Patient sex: M
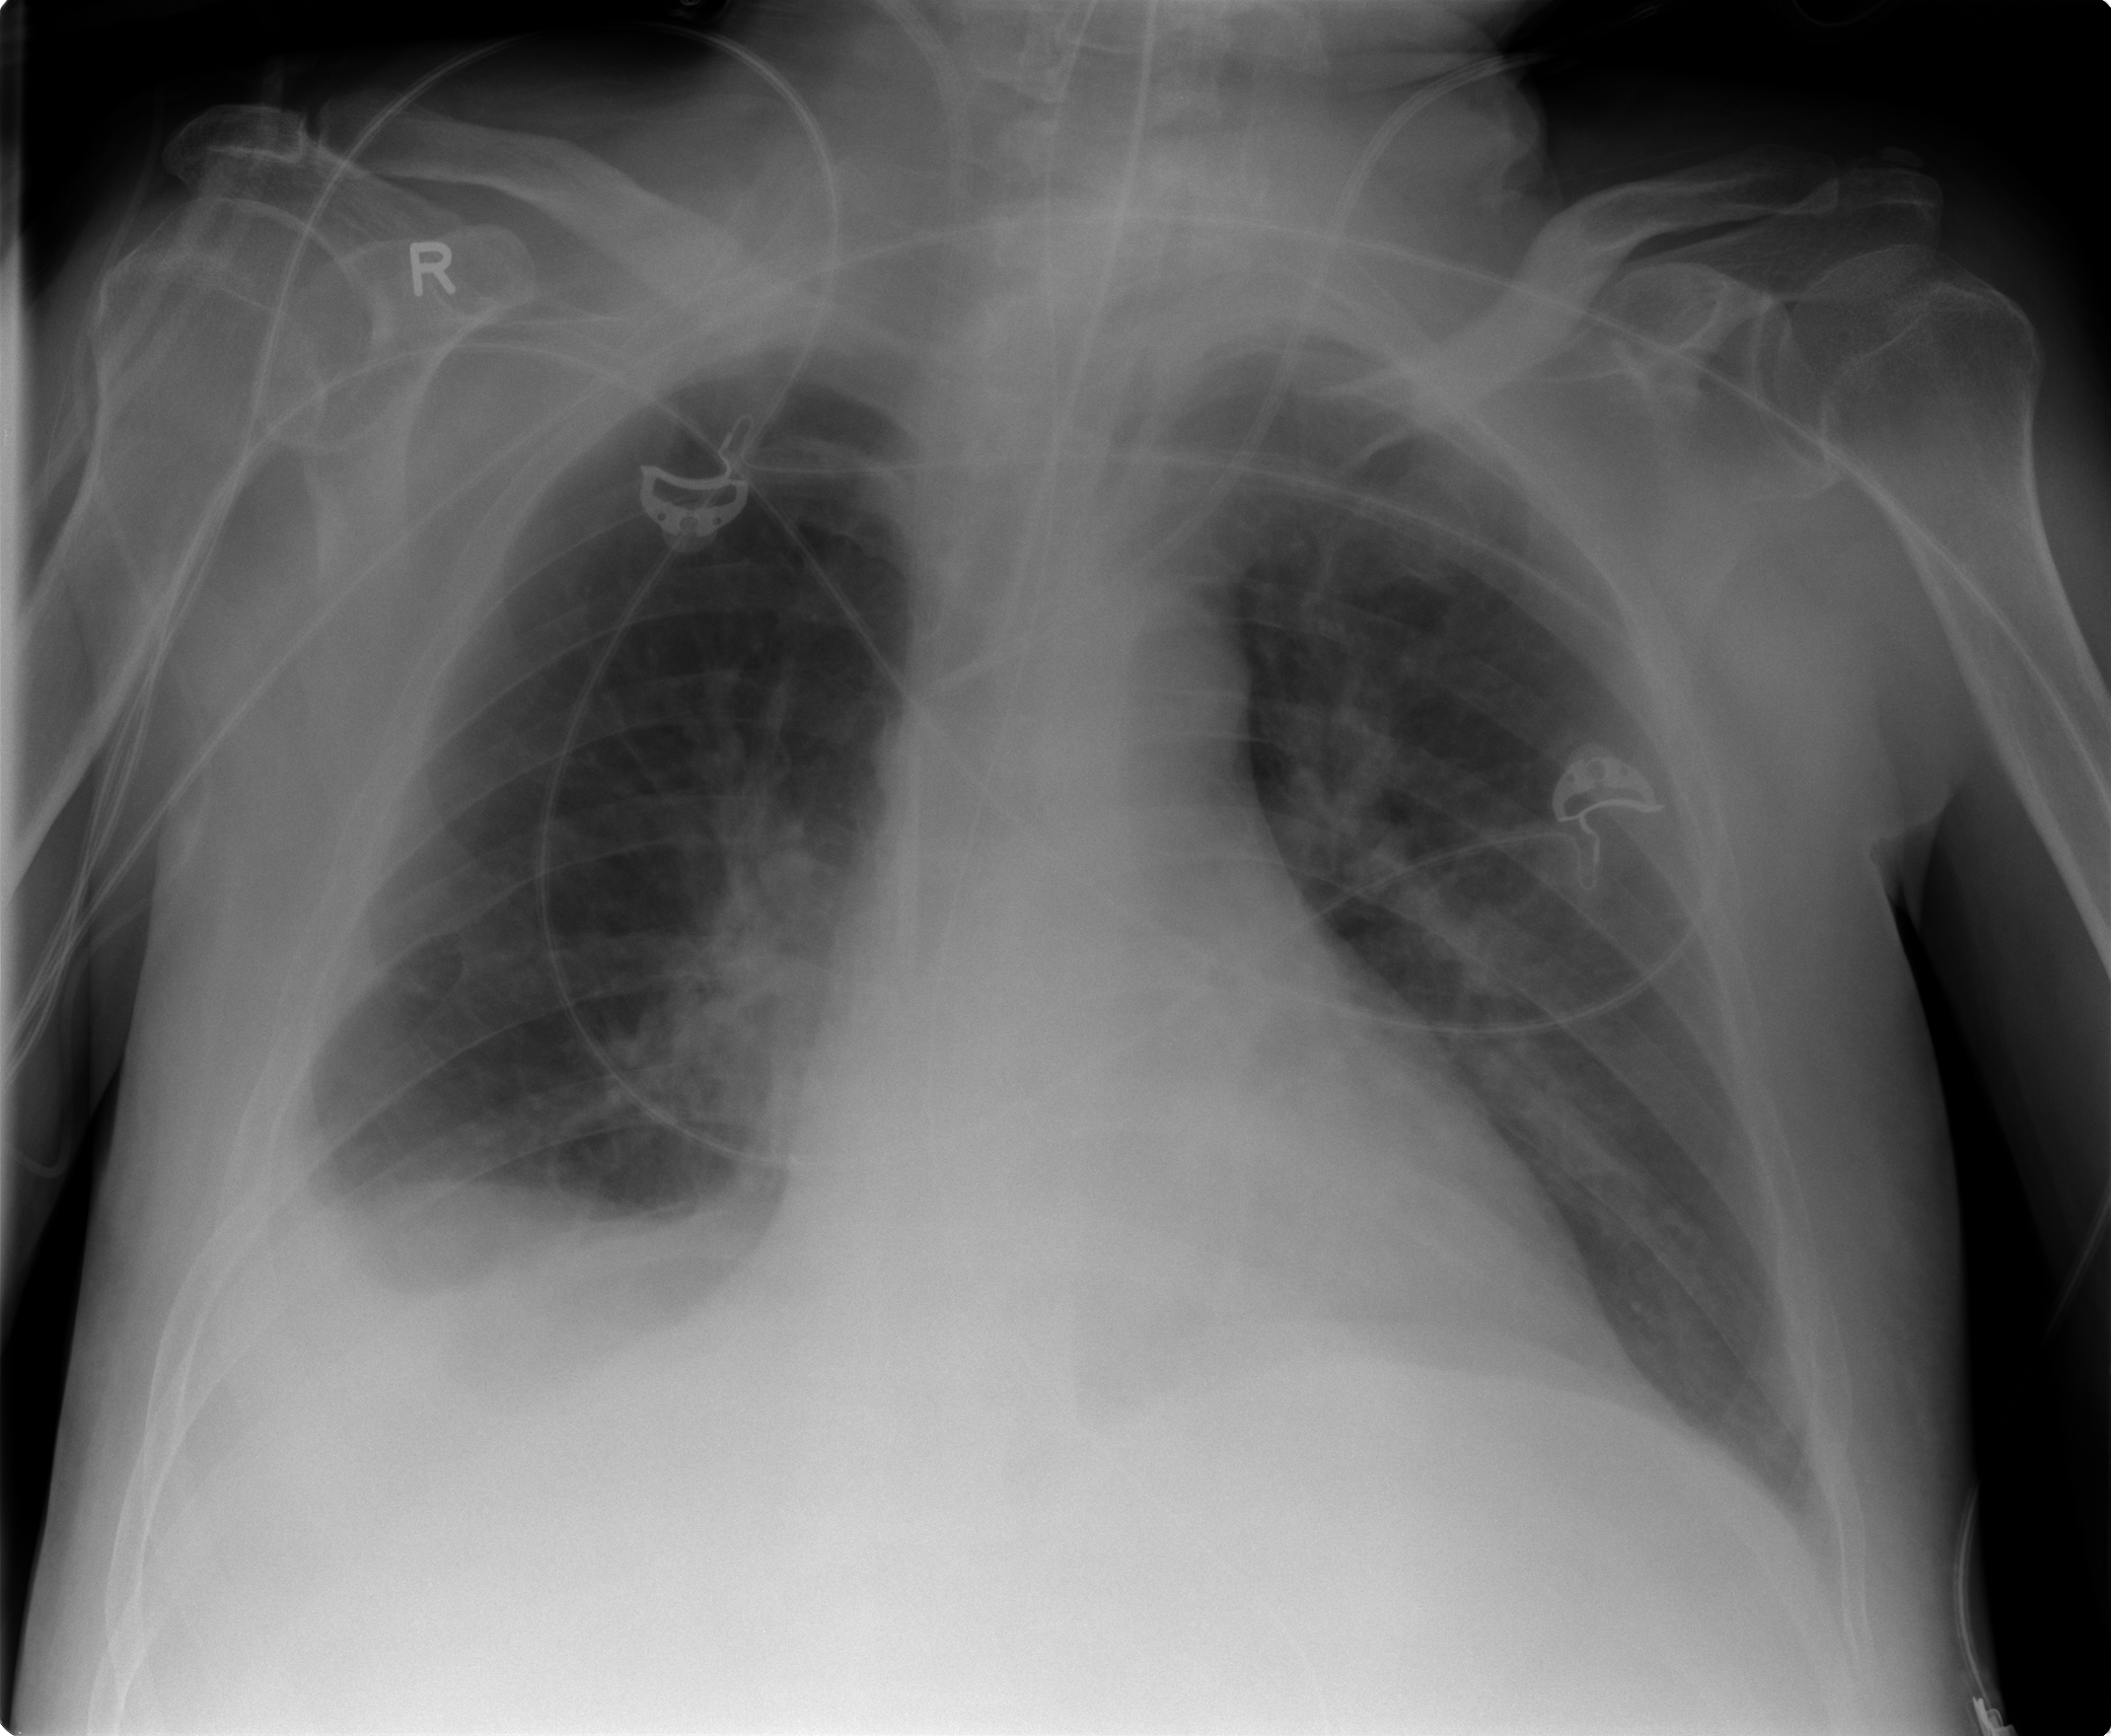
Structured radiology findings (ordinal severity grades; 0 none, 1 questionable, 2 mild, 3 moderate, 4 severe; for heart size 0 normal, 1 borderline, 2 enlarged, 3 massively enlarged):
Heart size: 2
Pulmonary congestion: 1
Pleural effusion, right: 2
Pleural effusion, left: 0
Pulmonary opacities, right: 2
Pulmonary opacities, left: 0
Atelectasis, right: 2
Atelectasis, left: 1